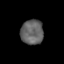
Tissue: prostate
Cell type: T cells
Senescence score: 0.2962
Nuclear area (px): 552
Mean DAPI intensity: 99.025